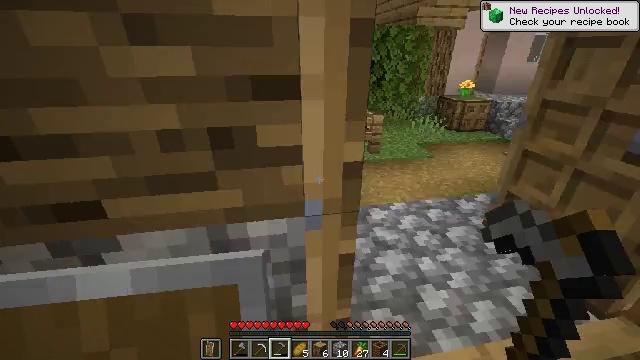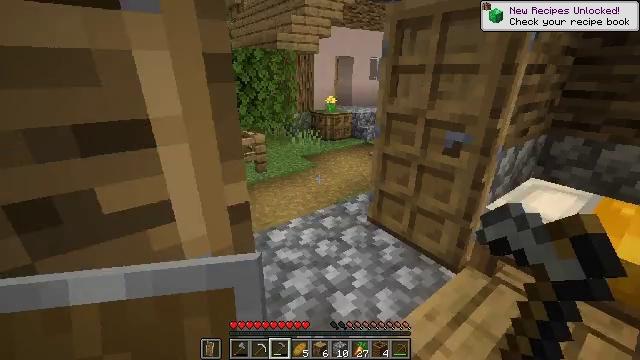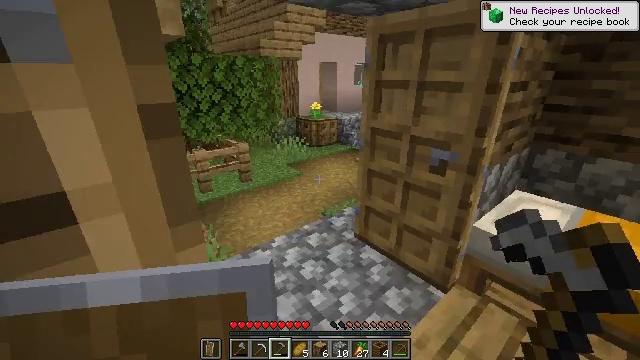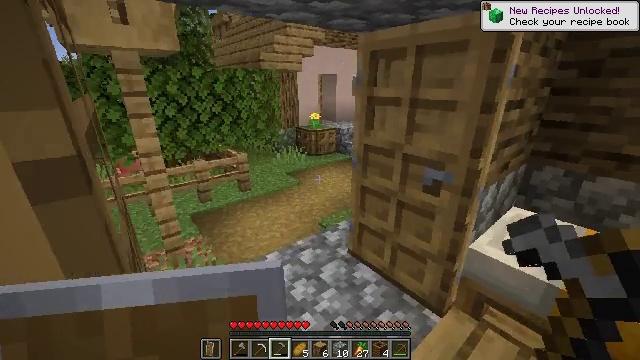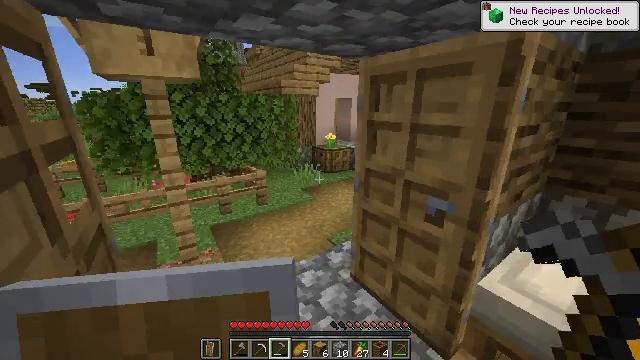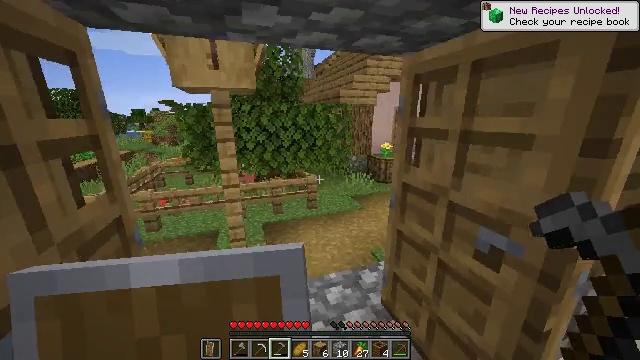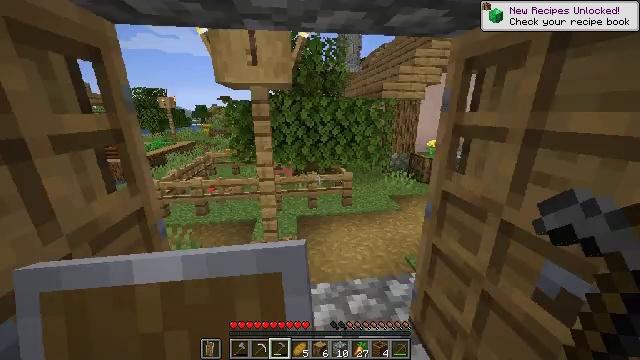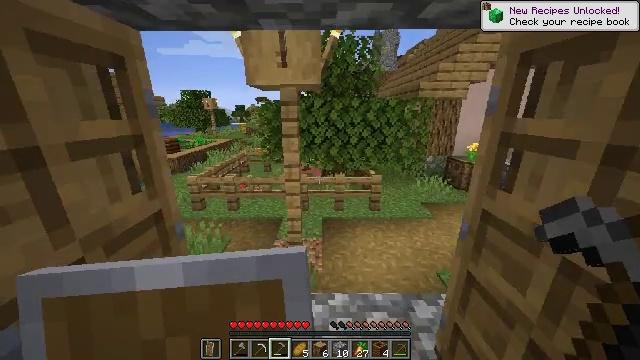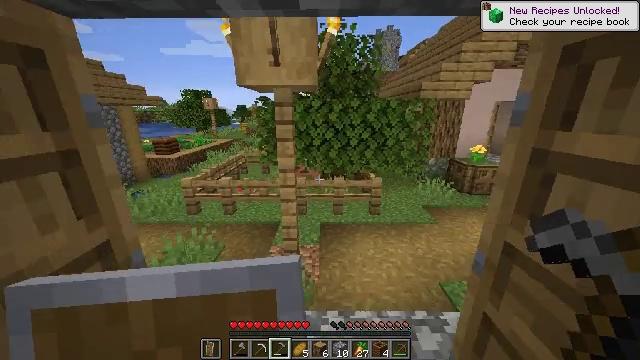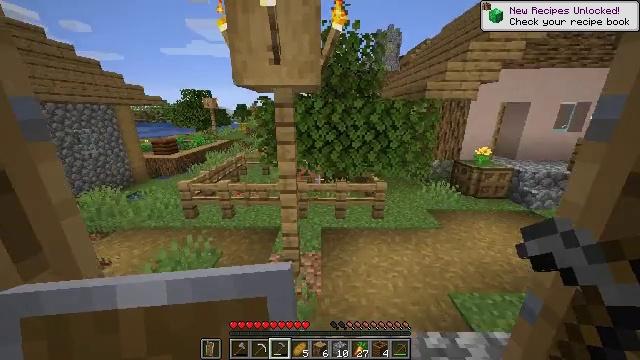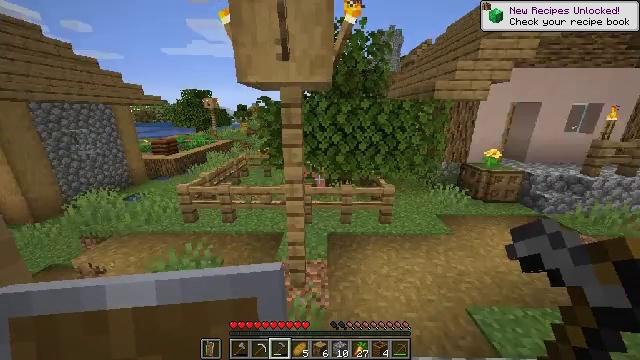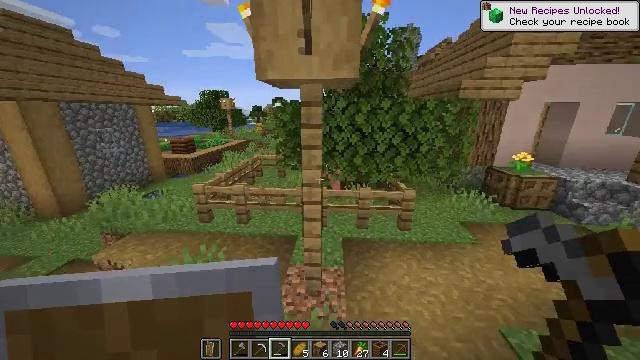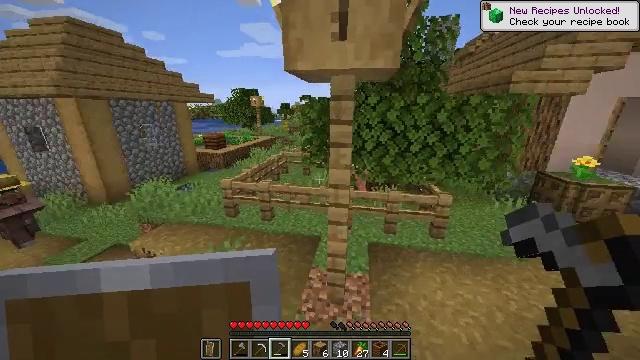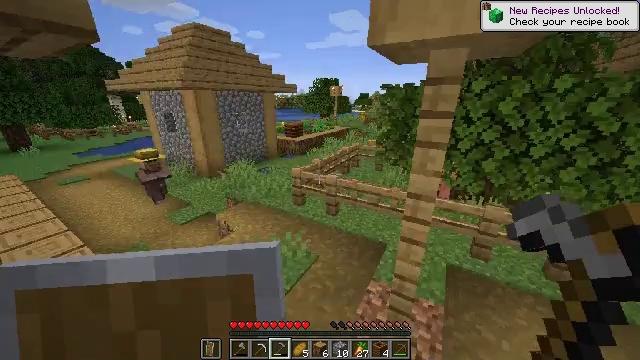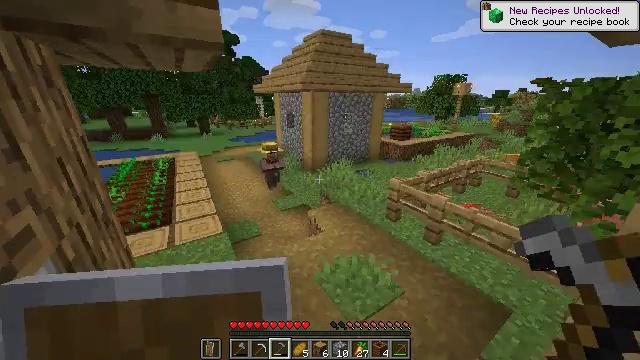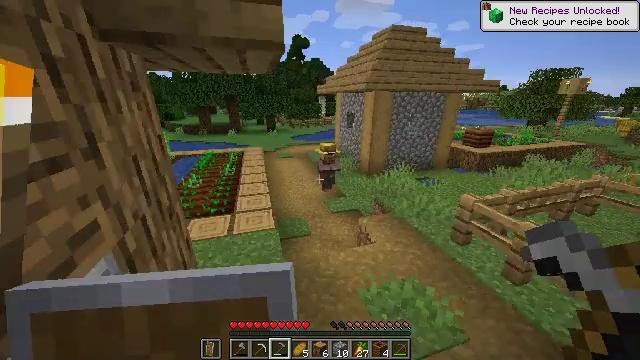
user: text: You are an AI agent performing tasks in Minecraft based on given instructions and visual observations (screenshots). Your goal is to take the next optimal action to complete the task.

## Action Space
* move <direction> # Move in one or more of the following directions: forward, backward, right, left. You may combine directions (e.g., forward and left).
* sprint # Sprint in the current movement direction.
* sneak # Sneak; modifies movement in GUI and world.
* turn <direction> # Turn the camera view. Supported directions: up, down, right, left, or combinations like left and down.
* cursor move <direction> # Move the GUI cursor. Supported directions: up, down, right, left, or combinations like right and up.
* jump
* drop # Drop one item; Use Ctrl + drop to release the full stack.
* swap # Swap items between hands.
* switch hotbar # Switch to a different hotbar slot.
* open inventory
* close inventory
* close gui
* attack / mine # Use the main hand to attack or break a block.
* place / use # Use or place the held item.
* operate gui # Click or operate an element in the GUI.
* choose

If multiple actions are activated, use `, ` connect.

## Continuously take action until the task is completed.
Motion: motion action
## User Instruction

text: Break the composter to recycle it.
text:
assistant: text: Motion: move forward and move right, turn right and up
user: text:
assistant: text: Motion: move forward and move right, sprint, turn right
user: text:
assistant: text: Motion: move forward and move right, sprint, turn up
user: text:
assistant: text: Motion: move forward and move right, sprint, turn left and up
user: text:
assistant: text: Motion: move forward and move right, sprint, turn left and up
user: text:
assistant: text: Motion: move forward, sprint, turn left and down
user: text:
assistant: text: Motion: move forward, sprint, turn left
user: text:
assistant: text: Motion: move forward and move left, sprint
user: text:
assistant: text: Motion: move forward and move left, sprint
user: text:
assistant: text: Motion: move forward and move left, sprint
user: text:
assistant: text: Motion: move forward, sprint, turn left
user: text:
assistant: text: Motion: move forward, sprint, turn left
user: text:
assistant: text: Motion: move forward, sprint, turn left and down
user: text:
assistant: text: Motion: move forward, sprint, turn left
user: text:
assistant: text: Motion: move forward, sprint, turn left
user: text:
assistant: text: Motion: move forward, sprint, turn left
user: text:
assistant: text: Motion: move forward, sprint, turn left
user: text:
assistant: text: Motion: move forward, sprint, turn left
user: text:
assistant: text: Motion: move forward and move right, sprint
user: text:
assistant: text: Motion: move forward and move right, sprint
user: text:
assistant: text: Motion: move forward and move right, sprint
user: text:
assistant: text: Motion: move forward, sprint
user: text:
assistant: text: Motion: move forward, sprint, turn left
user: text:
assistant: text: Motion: move forward, sprint, turn left
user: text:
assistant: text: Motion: move forward, sprint, turn left and down
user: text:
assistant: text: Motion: move forward, sprint
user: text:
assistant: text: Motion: move forward, sprint, turn left
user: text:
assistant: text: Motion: move forward, sprint, turn left
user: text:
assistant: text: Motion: move forward, sprint, turn left
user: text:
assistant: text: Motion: move forward, sprint, turn left and up